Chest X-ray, PA view. Patient: 10 years old, sex F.
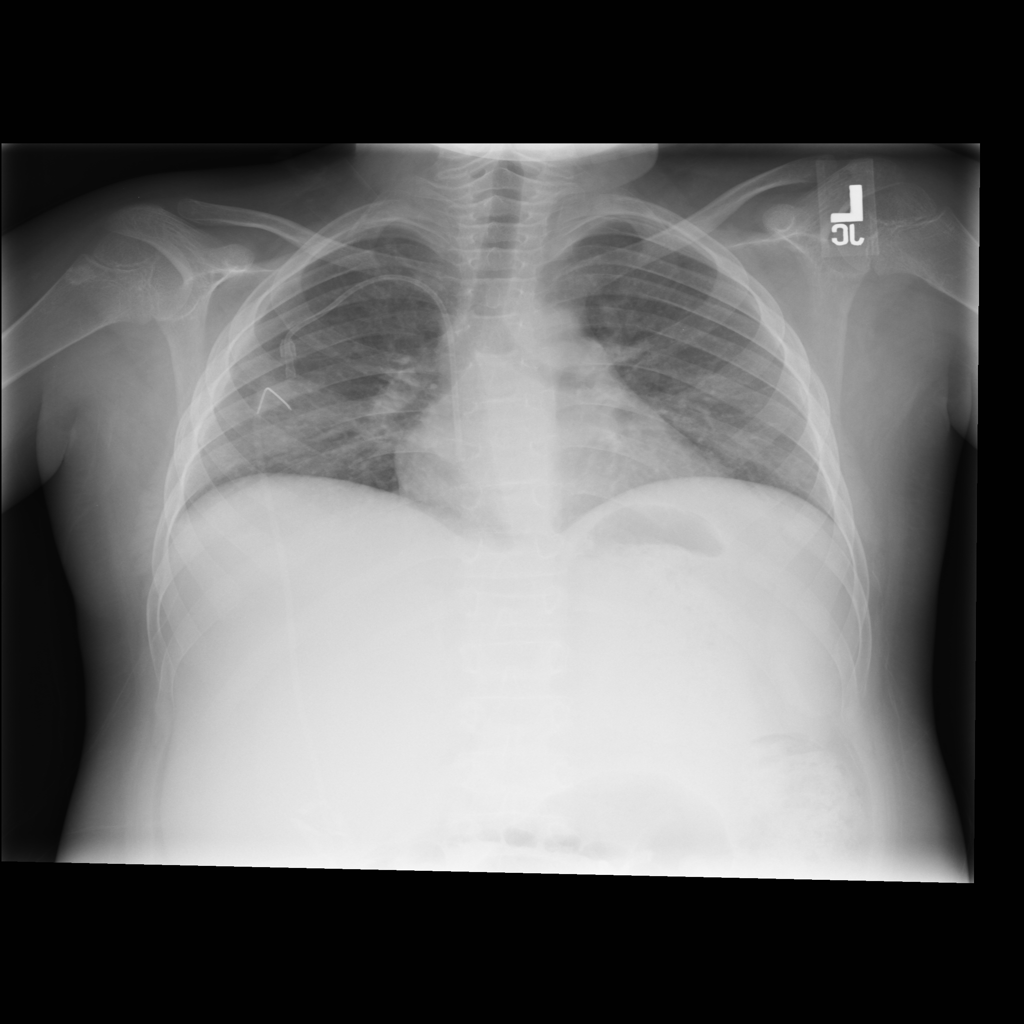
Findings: No Finding